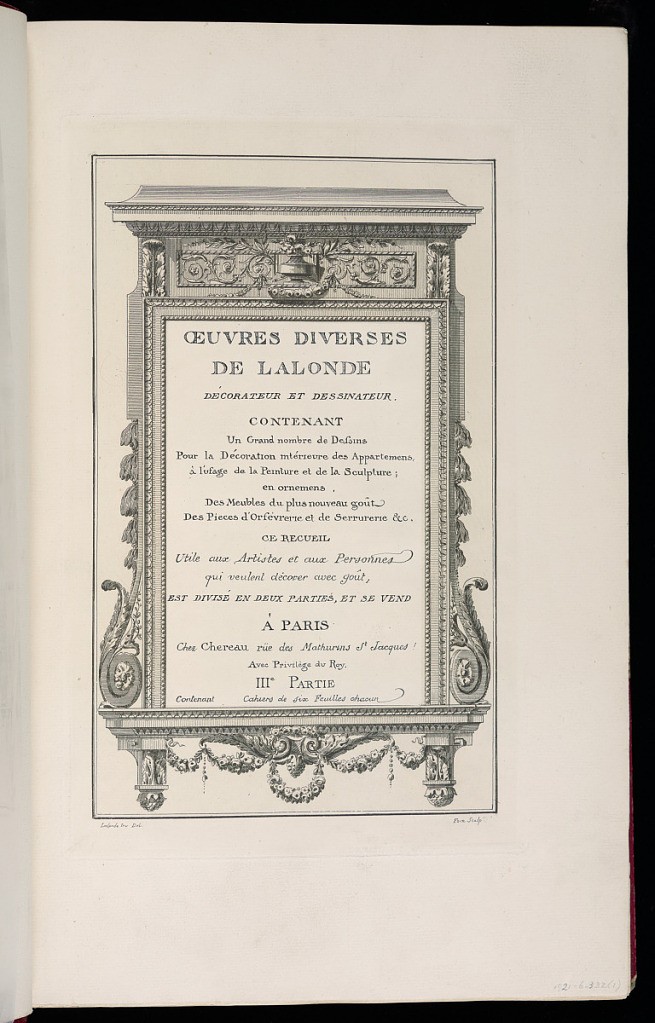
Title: Title Page
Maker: Richard de Lalonde, French, active 1780–96
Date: late 18th century
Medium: Etching on off-white laid paper
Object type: Print
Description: Title page set within an architectural frame.